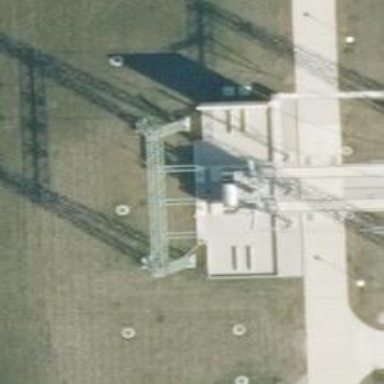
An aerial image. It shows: Power line with 3 cables. It is situated in bay.